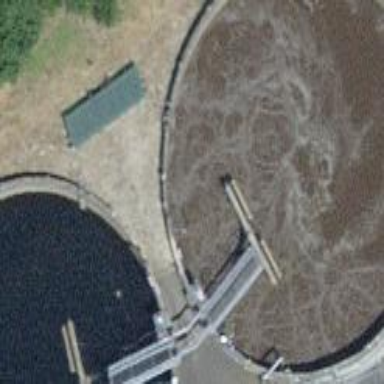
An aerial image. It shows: Image of wastewater.